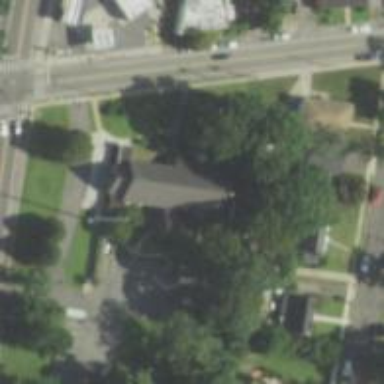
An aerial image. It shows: Place of worship.